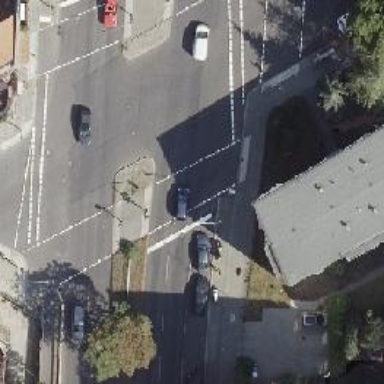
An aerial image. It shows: Road with traffic signals for signaling.